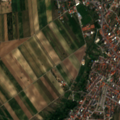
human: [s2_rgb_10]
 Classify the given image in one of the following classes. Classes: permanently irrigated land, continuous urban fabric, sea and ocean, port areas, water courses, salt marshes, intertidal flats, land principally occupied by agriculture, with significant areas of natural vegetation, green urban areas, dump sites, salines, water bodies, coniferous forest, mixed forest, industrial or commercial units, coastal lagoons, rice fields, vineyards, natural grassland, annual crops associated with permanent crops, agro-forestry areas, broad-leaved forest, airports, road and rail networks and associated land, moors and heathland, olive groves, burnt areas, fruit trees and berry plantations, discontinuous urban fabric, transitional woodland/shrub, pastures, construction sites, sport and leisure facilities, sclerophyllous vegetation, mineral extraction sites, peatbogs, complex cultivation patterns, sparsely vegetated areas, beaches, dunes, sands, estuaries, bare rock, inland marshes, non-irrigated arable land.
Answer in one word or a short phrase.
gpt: continuous urban fabric, discontinuous urban fabric, non-irrigated arable land, vineyards, land principally occupied by agriculture, with significant areas of natural vegetation